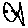
Label: fish